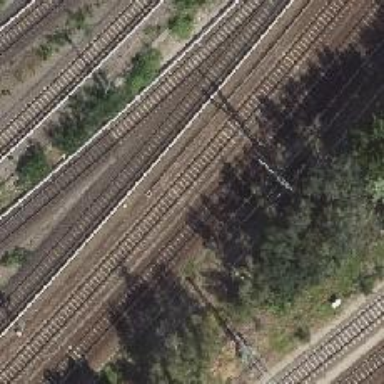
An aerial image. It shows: Railway with electrified contact lines.